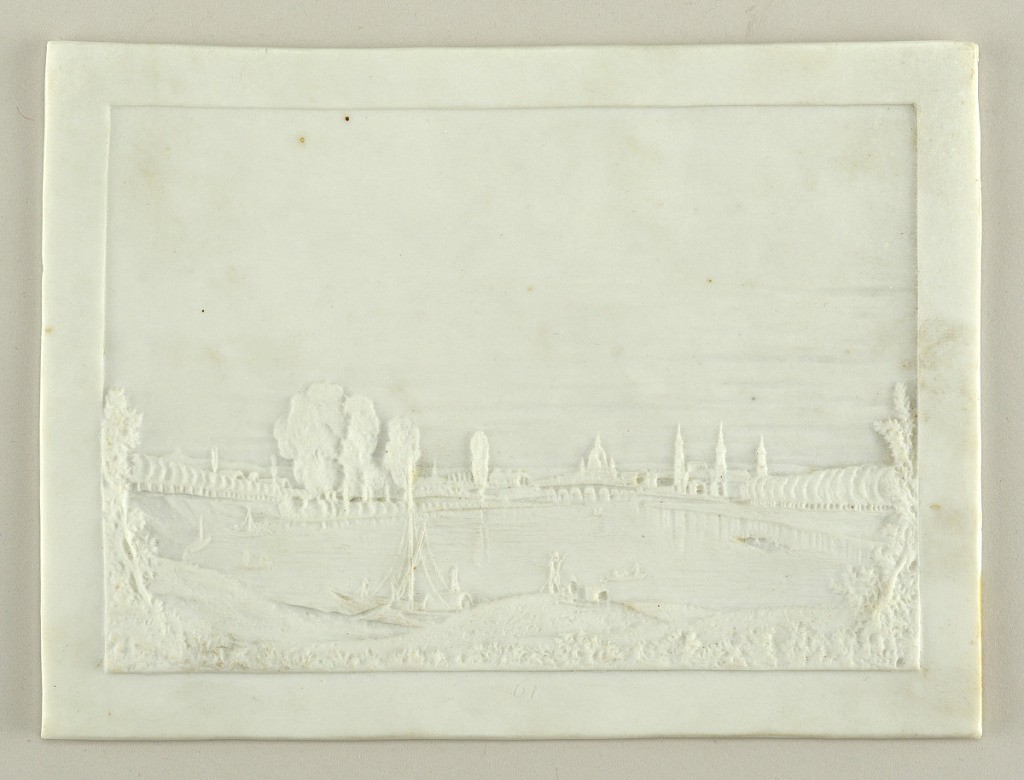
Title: Lithophane of a Dresden Landscape
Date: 1825–1900
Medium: biscuit
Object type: lithophane
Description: Horizontal rectangle with view of Dresden, in relief. In foreground, boats in the Elbe. Background includes bridge and tall buildings against clouded sky.